Question: So i need help i am creating a game and the sql list creates a username and password and i want to store the wood,stone,steel data into the database under the correct username but i don't know how.

its like that but the only code i know is:
'''
mysql_query("UPDATE table_name SET column = newdata");
'''
but here is the error it won't create it because there is no such column named column, i need it to search for the username and then insert the wood data into the wood data space.
'''
<?php
mysql_connect("localhost","username","password") or die(mysql_error());
mysql_select_db("database") or die(mysql_error());
$wood= "document.getElementById('wood').value";
$stone= "document.getElementById('stone').value";
$steel= "document.getElementById('steel').value";
mysql_query("UPDATE 'members' SET 'wood' = $wood WHERE 'username'=$myusername");
mysql_query("UPDATE 'members' SET 'stone' = $stone WHERE 'username'=$myusername");
mysql_query("UPDATE 'members' SET 'steel' = $steel WHERE 'username'=$myusername");
?>
'''
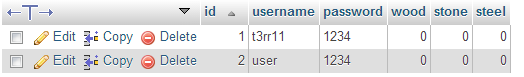
Answer: use this code :
'''
mysql_query("UPDATE 'table_name' SET 'wood' = 12 WHERE 'username'='user'");
'''